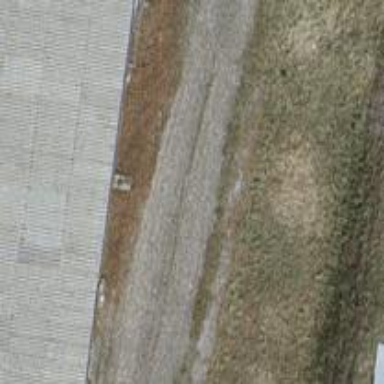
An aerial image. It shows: Abandoned railway spur with one track.